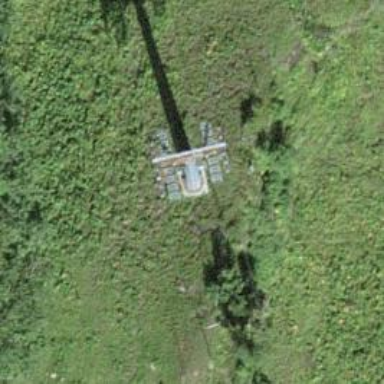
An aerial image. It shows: Pylon for aerialway.